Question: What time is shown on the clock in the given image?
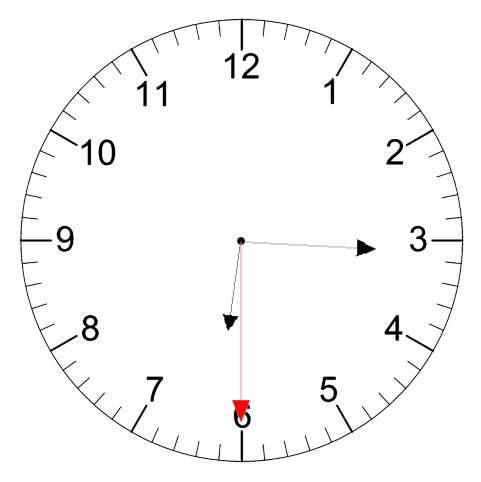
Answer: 06:15:30